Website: crate-barrel
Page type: receipt
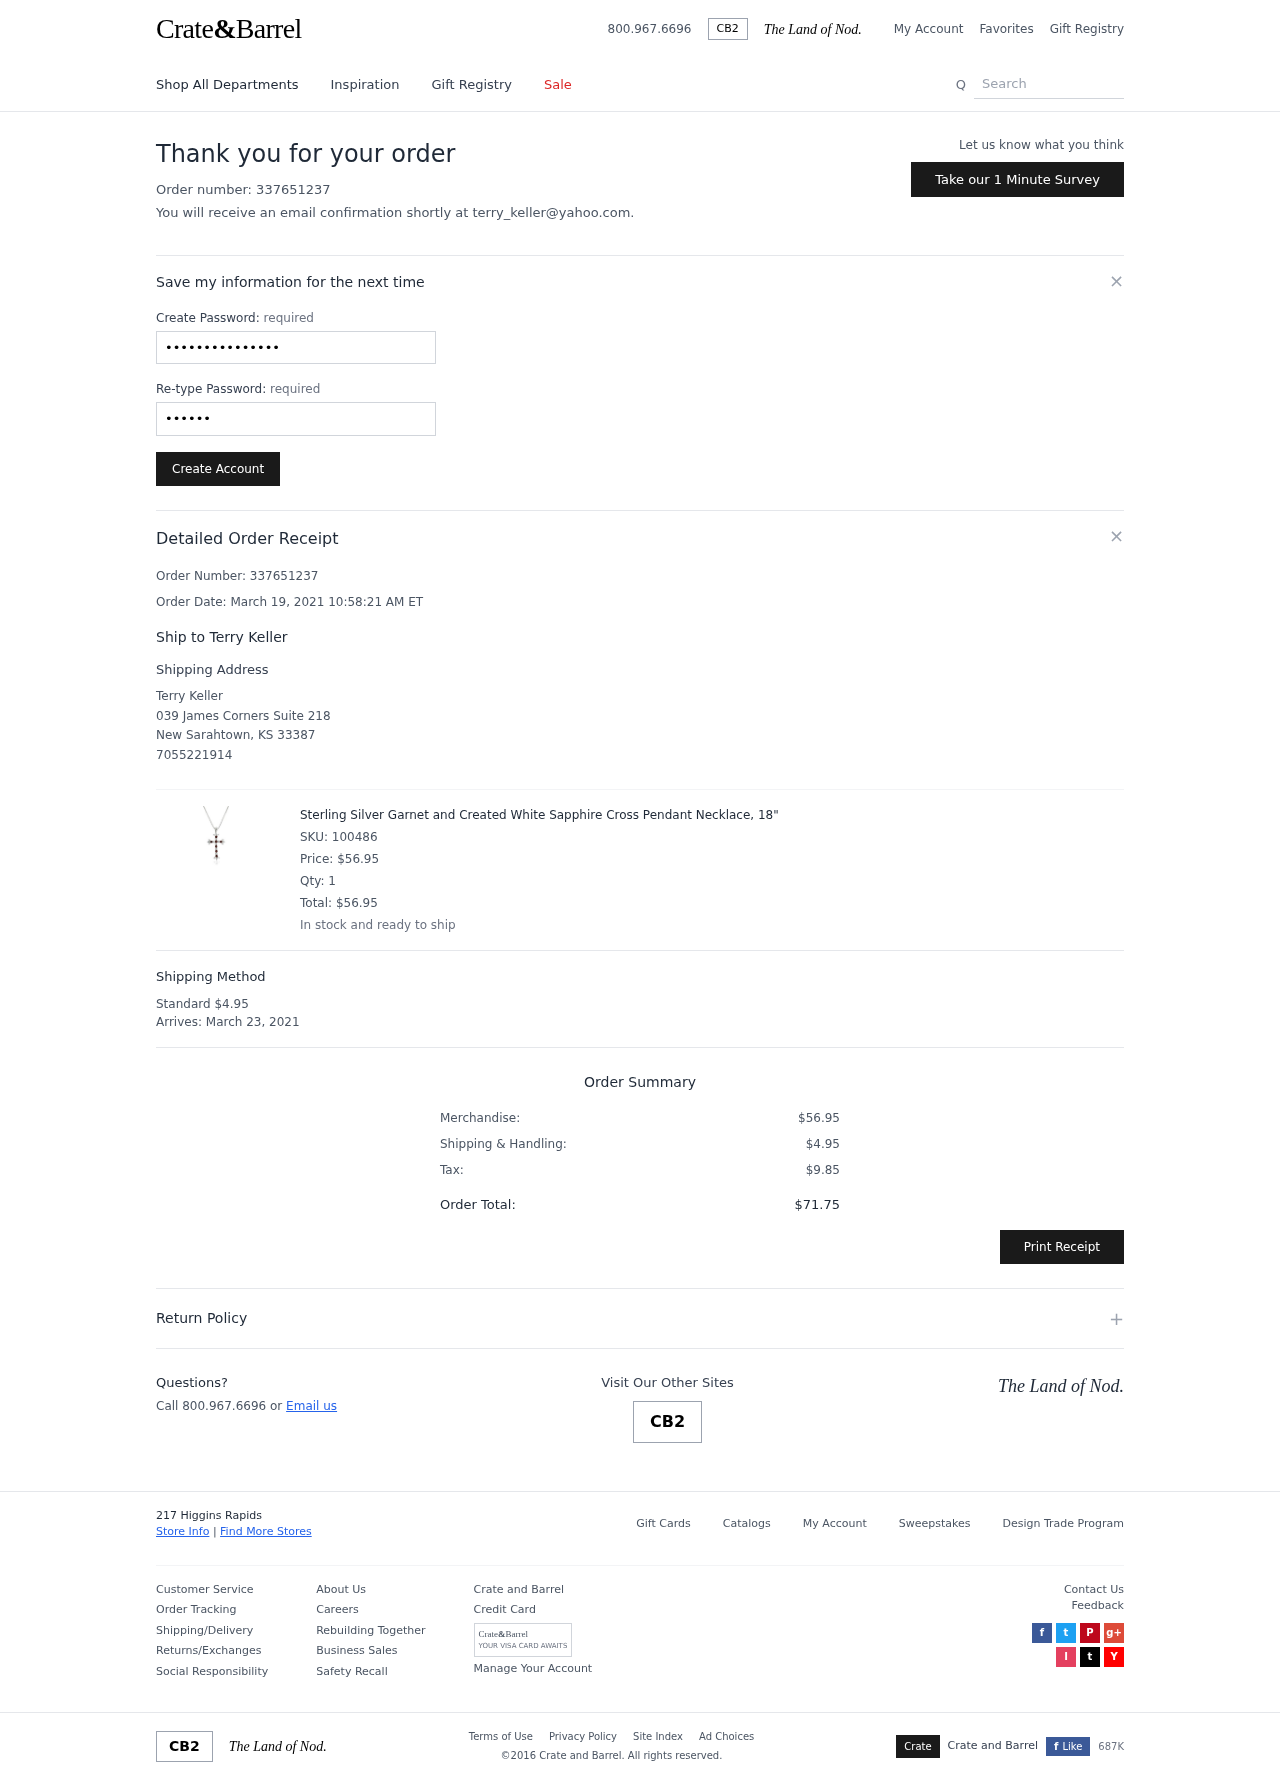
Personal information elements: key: PII_CITY
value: New Sarahtown
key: PII_EMAIL
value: terry_keller@yahoo.com
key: PII_FULLNAME
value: Terry Keller
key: PII_FULLNAME
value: Ship to Terry Keller
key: PII_PHONE
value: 7055221914
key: PII_POSTCODE
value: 33387
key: PII_STATE_ABBR
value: KS
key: PII_STREET
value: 039 James Corners Suite 218
Product elements: key: PRODUCT1_NAME
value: Sterling Silver Garnet and Created White Sapphire Cross Pendant Necklace, 18"
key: PRODUCT1_PRICE
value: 56.95
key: PRODUCT1_QUANTITY
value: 1
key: PRODUCT1_SKU
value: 100486
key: PRODUCT1_TOTAL
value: $56.95
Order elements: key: ORDER_ID
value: Order Number: 337651237
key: ORDER_ID
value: Order number: 337651237
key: ORDER_DATE
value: Order Date: March 19, 2021 10:58:21 AM ET
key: ORDER_SHIPPING_COST
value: $4.95
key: ORDER_DELIVERY_DATE
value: March 23, 2021
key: ORDER_SUBTOTAL
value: $56.95
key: ORDER_TAX
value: $9.85
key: ORDER_TOTAL
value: $71.75
Search elements: key: HEADER_SEARCH
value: Search